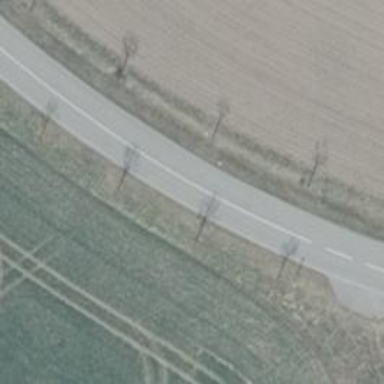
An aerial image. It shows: Asphalt road classified as tertiary.